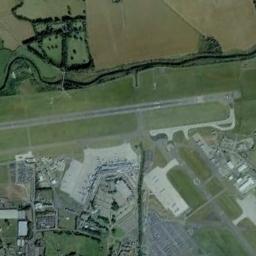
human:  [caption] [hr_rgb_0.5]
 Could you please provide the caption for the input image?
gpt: There is an airport in the middle of the field with a river pass by .

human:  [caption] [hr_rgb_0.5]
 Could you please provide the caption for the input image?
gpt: A complex airport with many runways and buildings is surrounded by a residential area and green farmland .

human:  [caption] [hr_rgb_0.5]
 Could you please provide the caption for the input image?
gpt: An airport with two parallel runways on the lawn and some buildings beside .

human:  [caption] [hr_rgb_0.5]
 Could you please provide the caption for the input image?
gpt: The airport is surrounded by neat terraces .

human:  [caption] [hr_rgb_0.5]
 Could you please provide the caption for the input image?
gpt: The grass of the airport is separated by the roads .